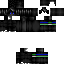
A male skeleton skin with dark skin, wearing black helmet dressed in a black armor chest and black pants, featuring a closed mouth.